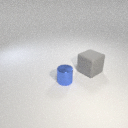
large gray rubber cube to the right of small blue metal cylinder